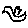
Label: bird